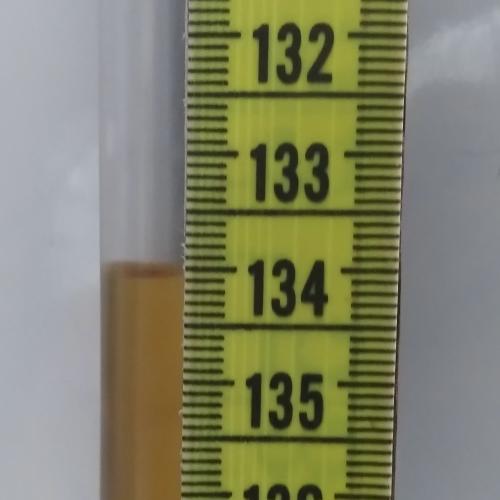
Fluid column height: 134.1 cm